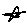
Label: star